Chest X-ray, AP view. Patient: 34 years old, sex M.
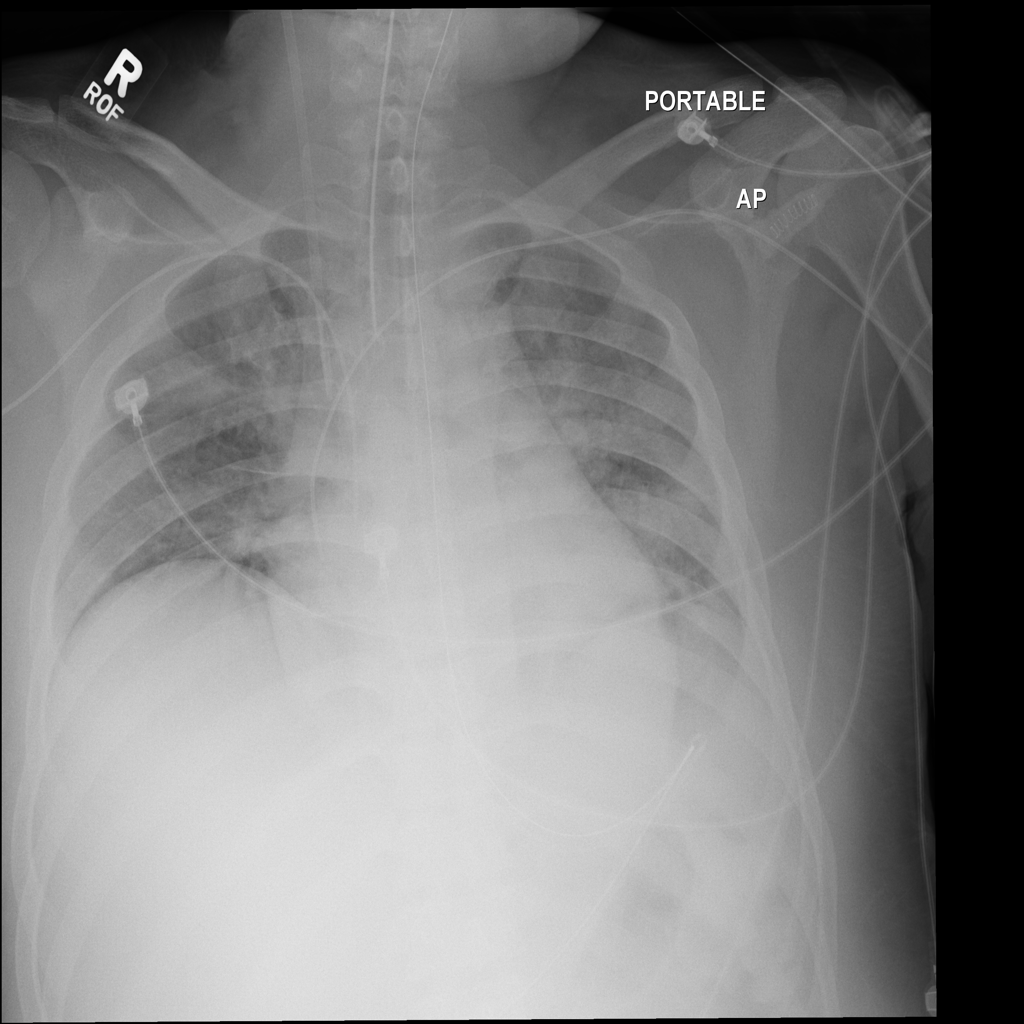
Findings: No Finding